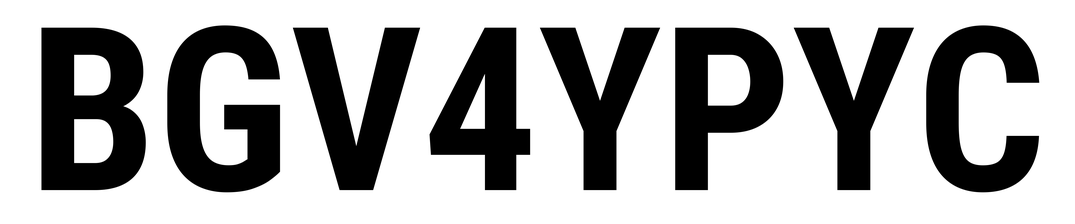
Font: Roboto_Condensed_Bold